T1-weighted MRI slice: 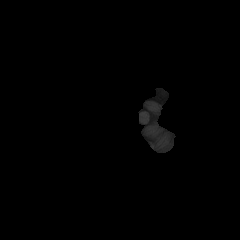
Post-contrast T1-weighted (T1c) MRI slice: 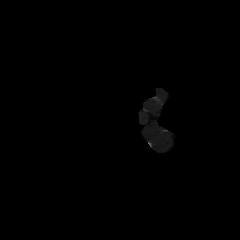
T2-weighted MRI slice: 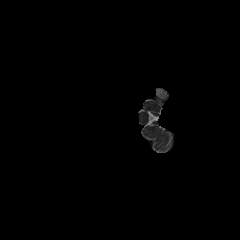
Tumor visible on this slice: no